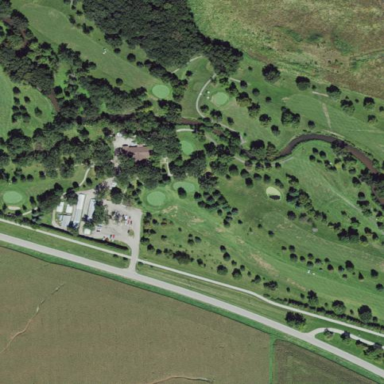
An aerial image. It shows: Golf course.